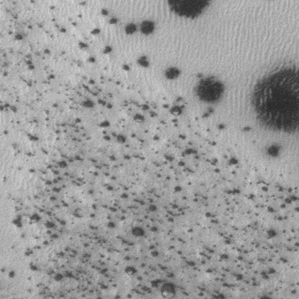
Label: frost